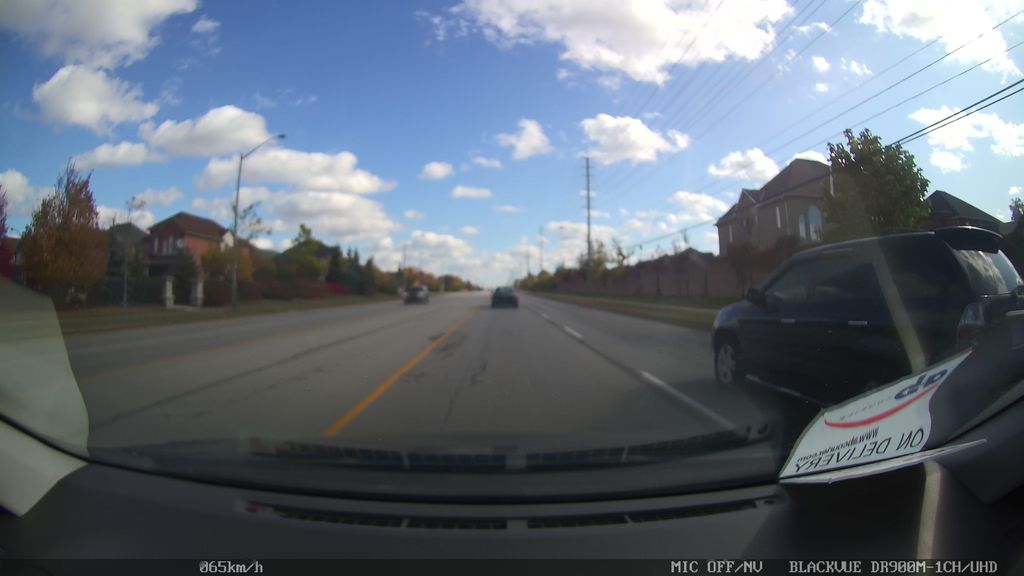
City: toronto